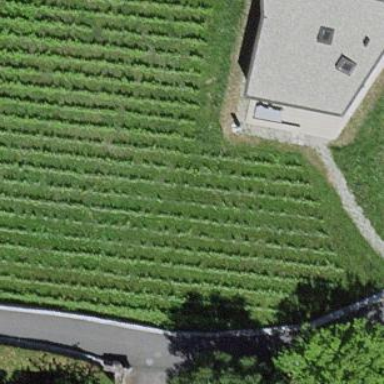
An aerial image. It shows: Vineyard.